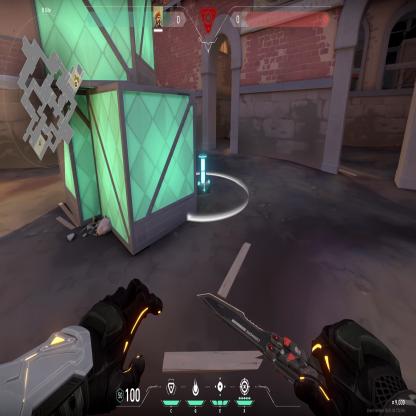
Label: planted spike